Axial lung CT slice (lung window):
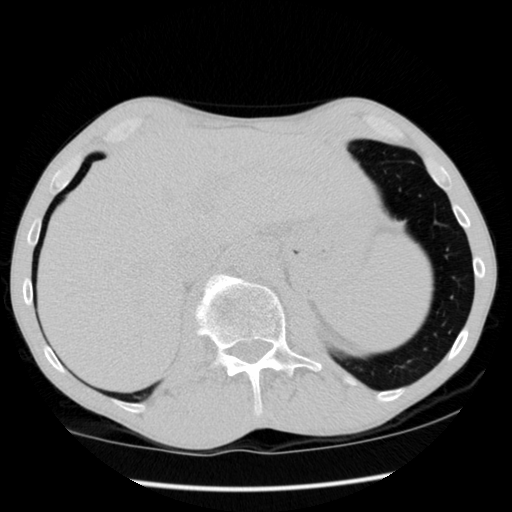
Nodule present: no